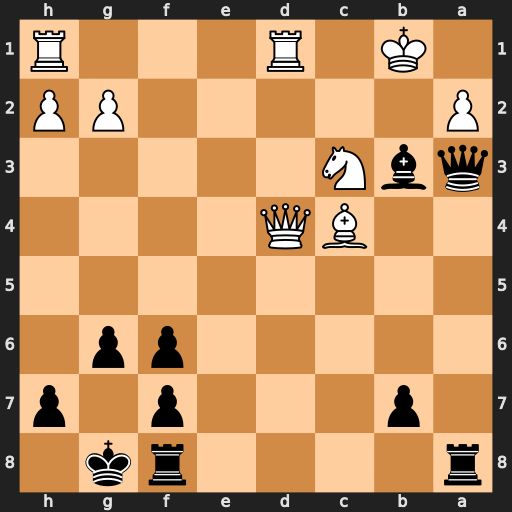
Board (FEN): r4rk1/1p3p1p/5pp1/8/2BQ4/qbN5/P5PP/1K1R3R
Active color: b
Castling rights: -
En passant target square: -
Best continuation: Bxc4 Qxc4 Rfc8